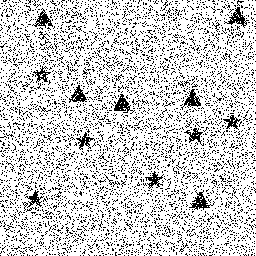
Squares: 0
Triangles: 6
Stars: 6
Total shapes: 12